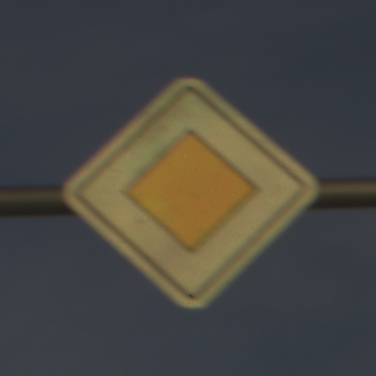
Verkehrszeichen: Vorfahrtsstrasse
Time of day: SunriseSunset
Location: Outdoor (Nature)
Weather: PartlyCloudy
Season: Summer
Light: Natural